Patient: sex M, age 60
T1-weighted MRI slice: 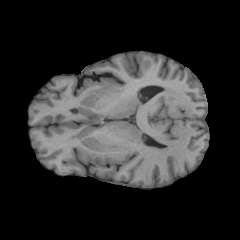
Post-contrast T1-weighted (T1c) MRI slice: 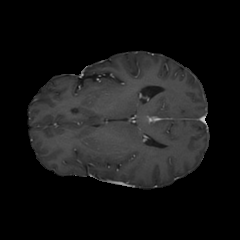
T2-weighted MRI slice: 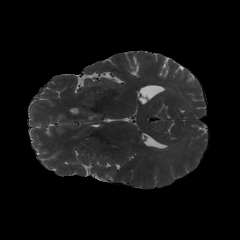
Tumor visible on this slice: no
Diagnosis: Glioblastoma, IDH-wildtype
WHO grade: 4